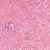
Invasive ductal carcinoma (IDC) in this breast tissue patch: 0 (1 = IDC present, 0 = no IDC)